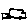
Label: car